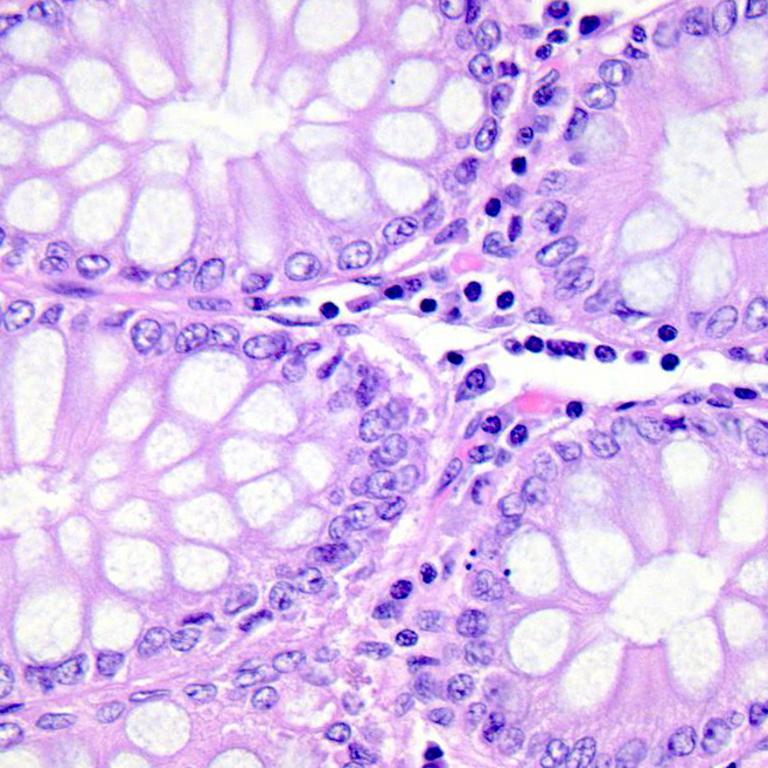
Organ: colon
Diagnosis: benign